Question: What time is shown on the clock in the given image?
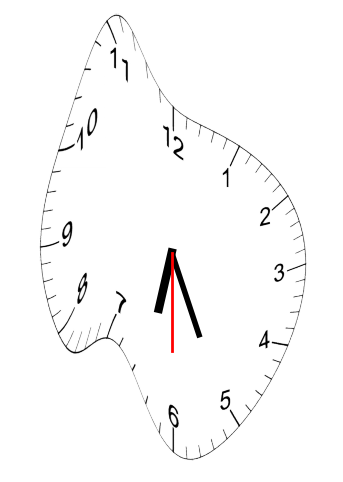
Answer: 06:25:30